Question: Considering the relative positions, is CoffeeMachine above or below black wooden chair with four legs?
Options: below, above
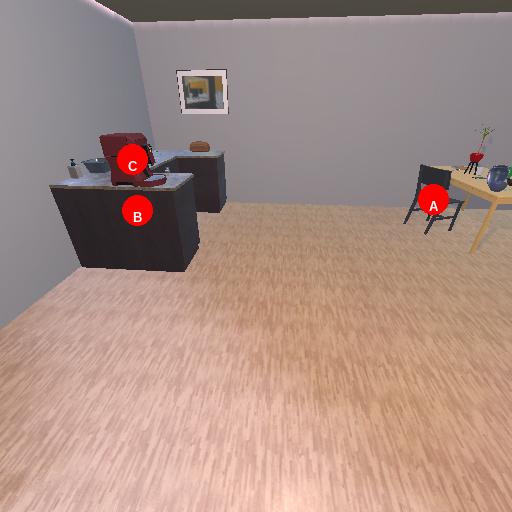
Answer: below